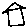
Label: house